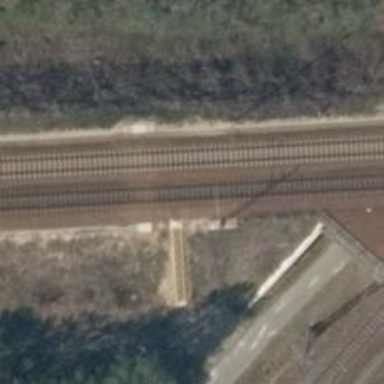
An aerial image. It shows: Railway track with contact lines for electrification.